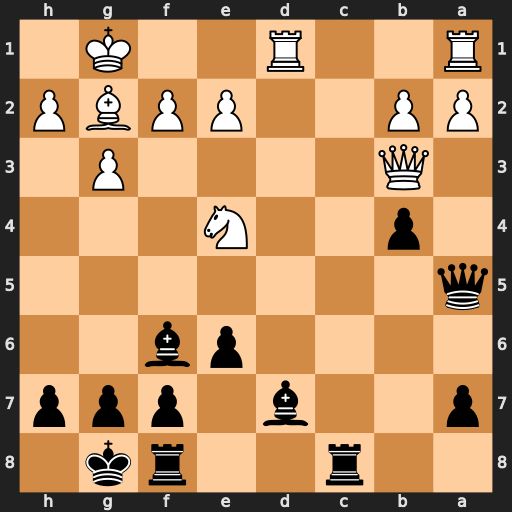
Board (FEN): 2r2rk1/p2b1ppp/4pb2/q7/1p2N3/1Q4P1/PP2PPBP/R2R2K1
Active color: b
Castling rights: -
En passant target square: -
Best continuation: Ba4 Nxf6+ gxf6 Qf3 Bxd1